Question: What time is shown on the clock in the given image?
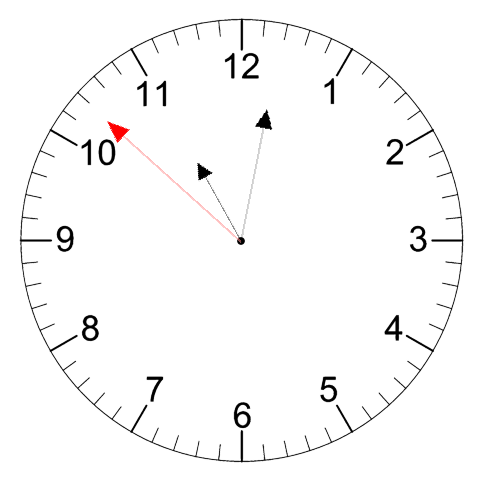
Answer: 11:01:52